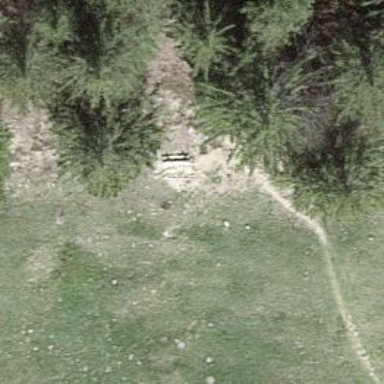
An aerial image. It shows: Bench.